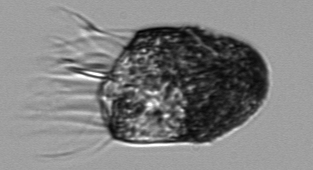
Label: Pelagostrobilidium